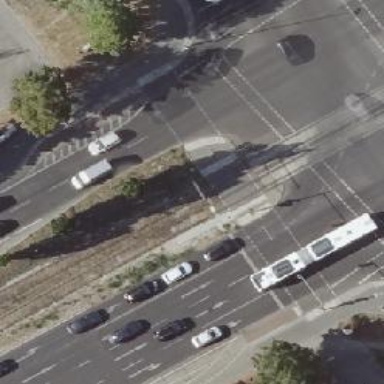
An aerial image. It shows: Tram crossing with traffic signals.